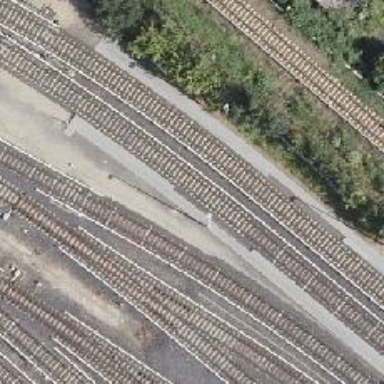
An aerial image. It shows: Yard serving the electrified light rail system.